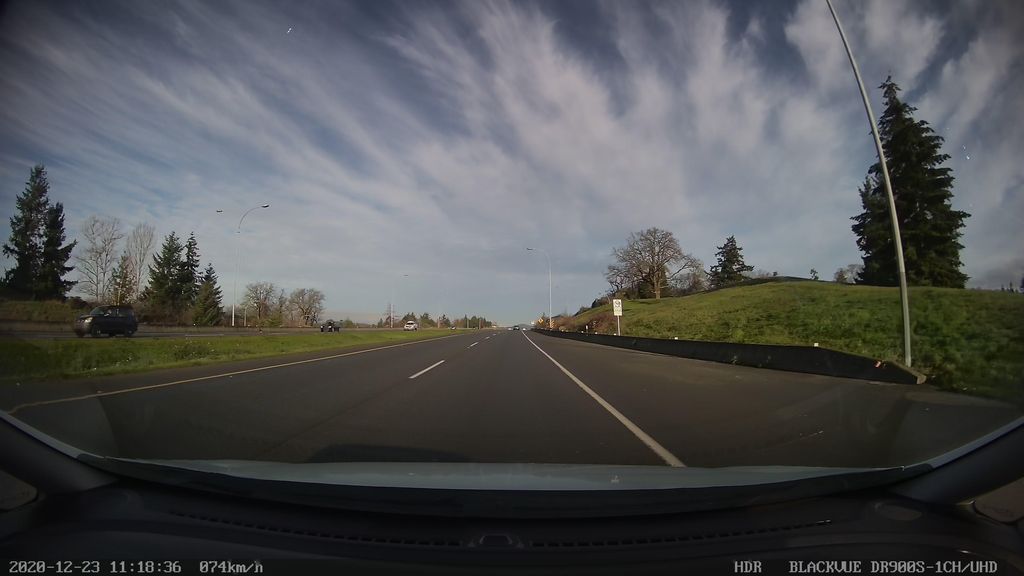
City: victoria